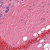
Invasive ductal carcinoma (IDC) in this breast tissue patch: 0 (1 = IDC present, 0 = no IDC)